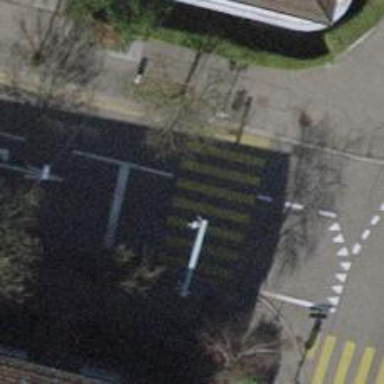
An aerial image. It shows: Road with traffic signals and zebra crossing marked with zebra stripes.